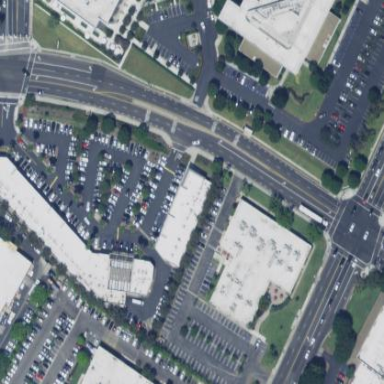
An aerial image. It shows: Commercial building.